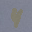
Label: 4